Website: home-depot
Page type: account-dashboard
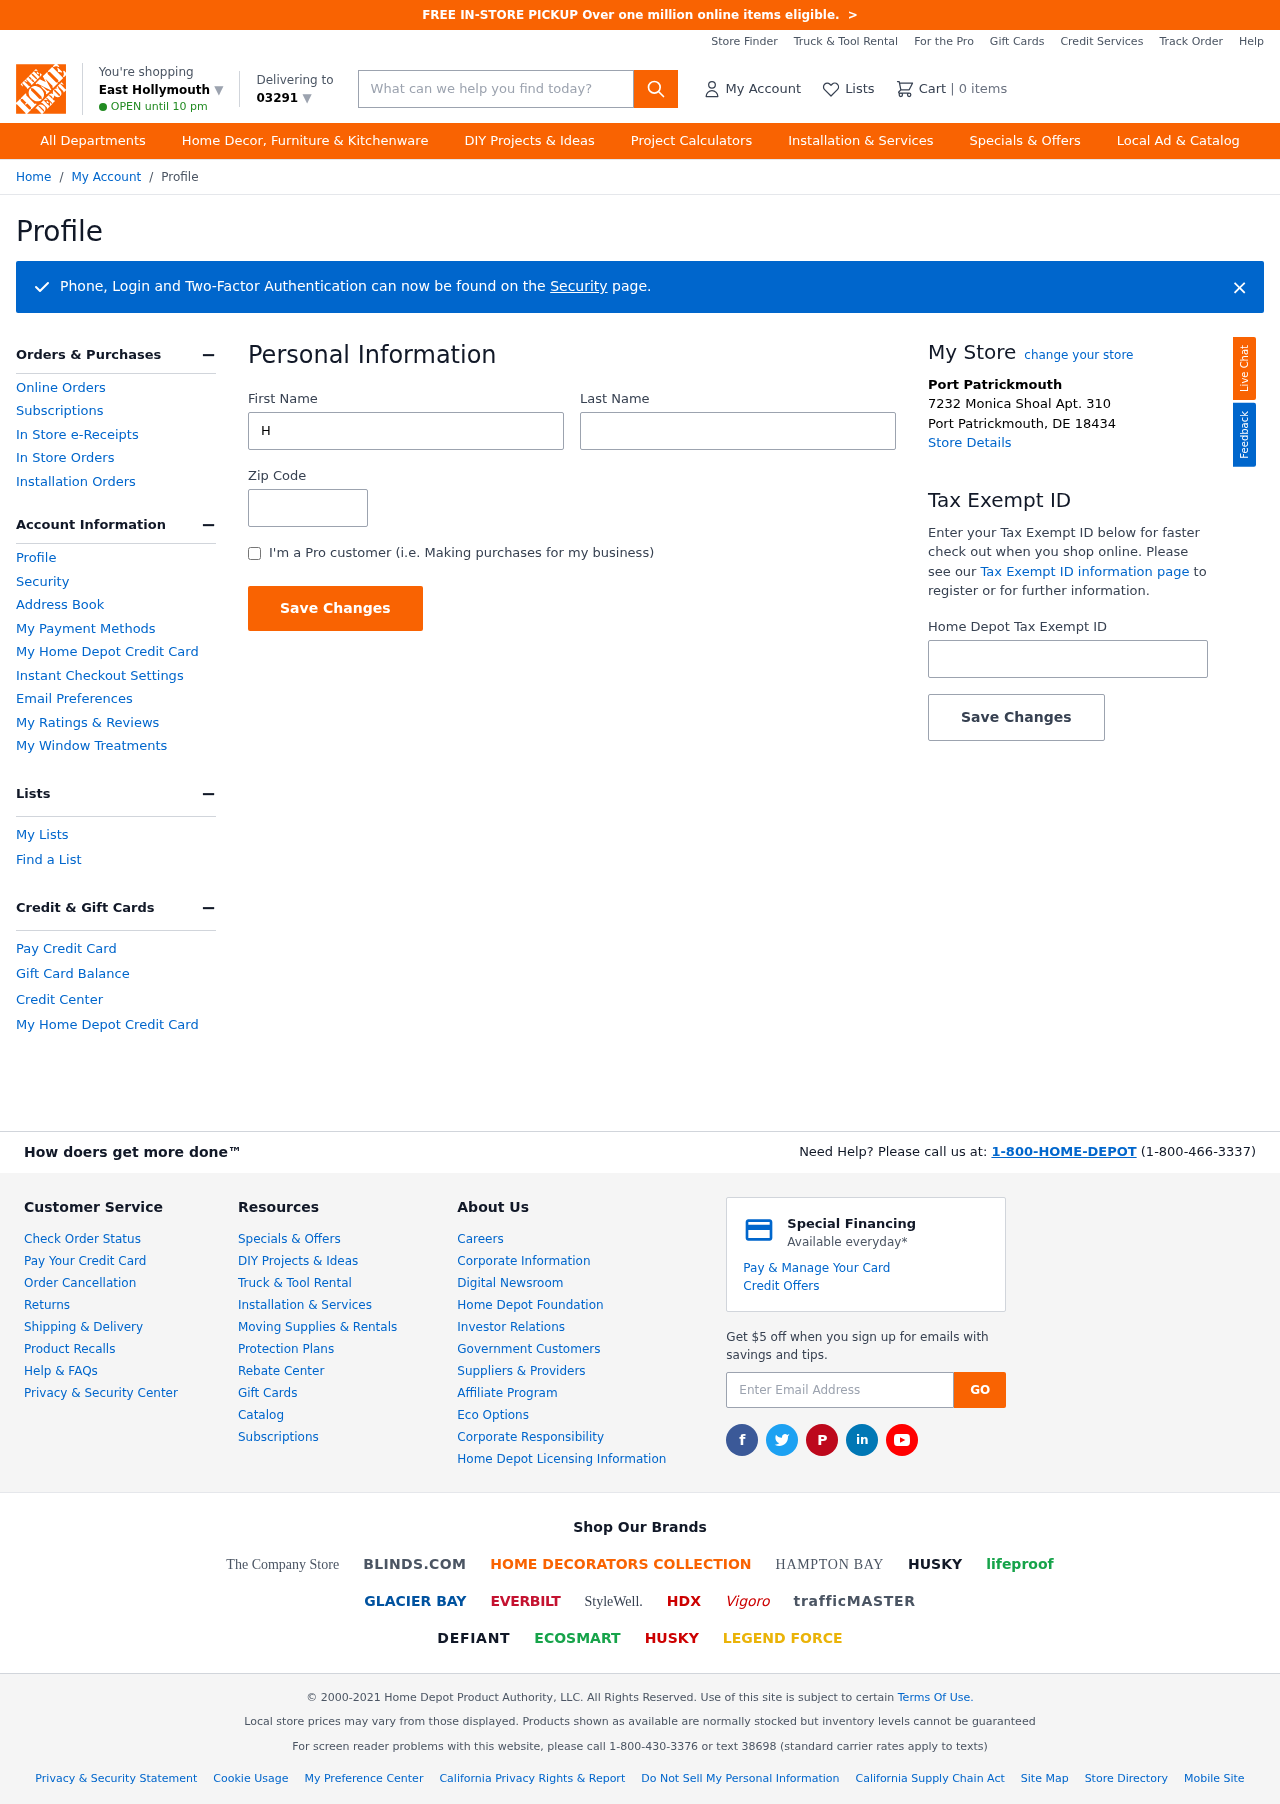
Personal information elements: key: PII_CITY
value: East Hollymouth ▼
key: PII_FIRSTNAME
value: Hannah
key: PII_LASTNAME
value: Jenkins
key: PII_LOCATION1_CITY
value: Port Patrickmouth
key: PII_LOCATION1_CITY_STATE_ZIP
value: Port Patrickmouth, DE 18434
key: PII_LOCATION1_STREET
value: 7232 Monica Shoal Apt. 310
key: PII_POSTCODE
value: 03291 ▼
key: PII_POSTCODE
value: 03291
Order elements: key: ORDER_NUM_ITEMS
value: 0
Search elements: key: HEADER_SEARCH
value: What can we help you find today?